Interaction volume radius: 5 \u00c5
Interaction volume height: 15 \u00c5
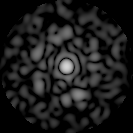
Disorder parameter: 0.8086